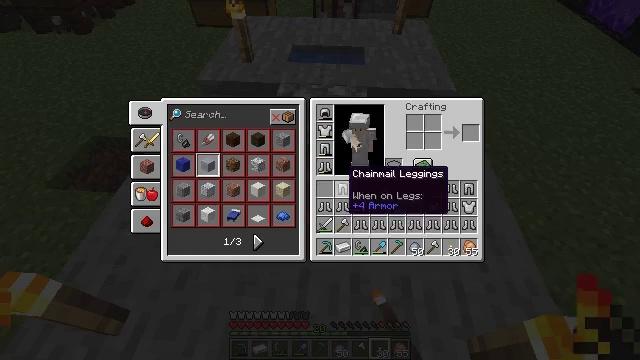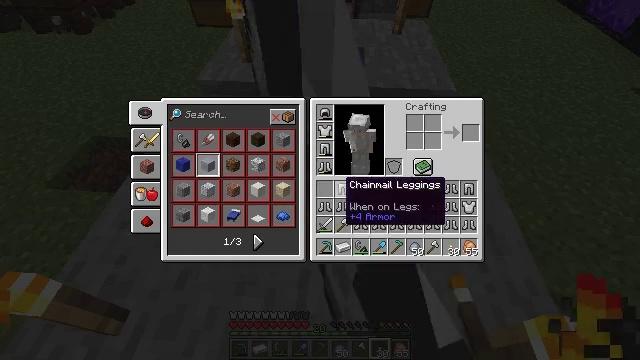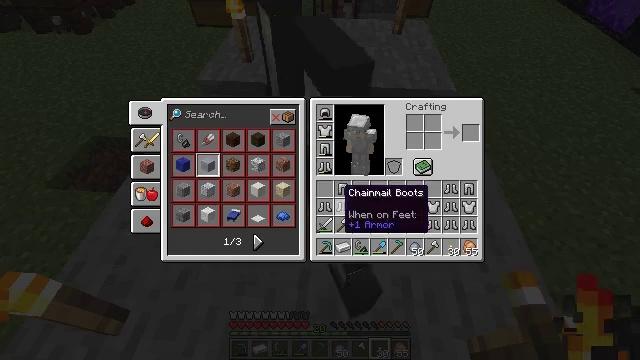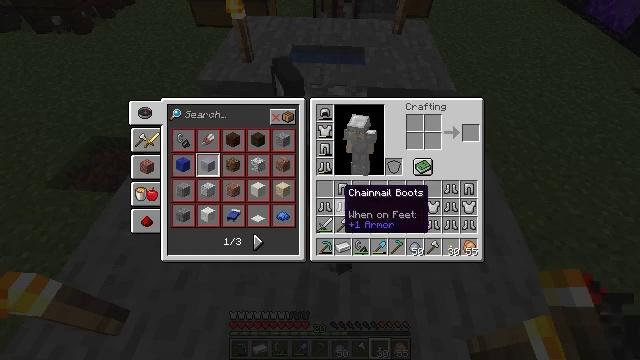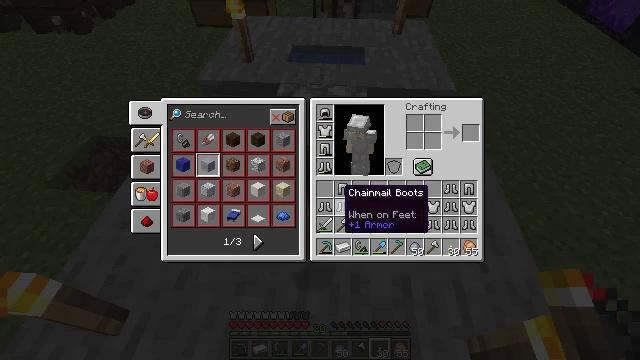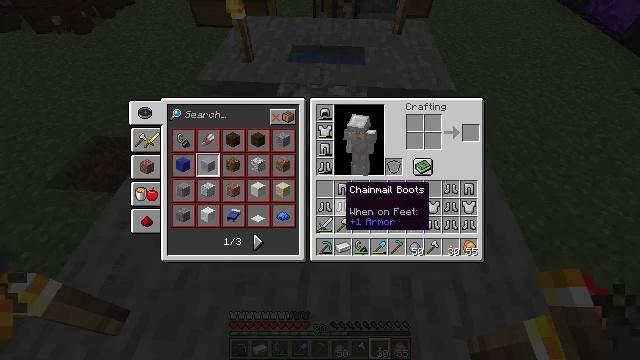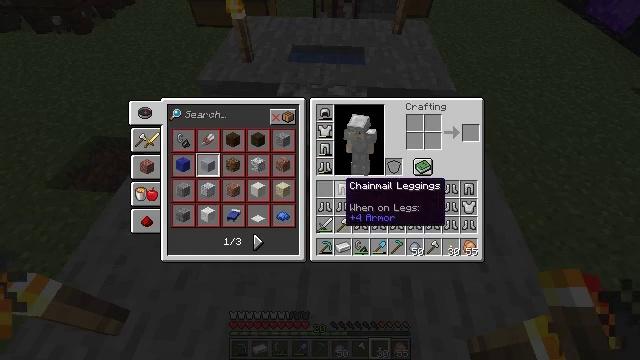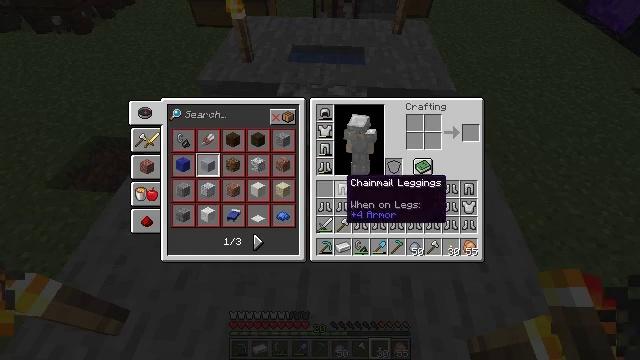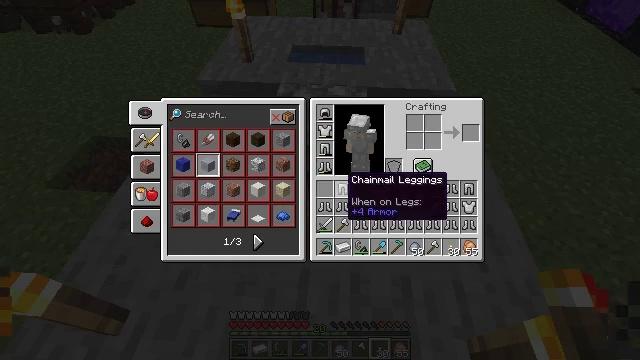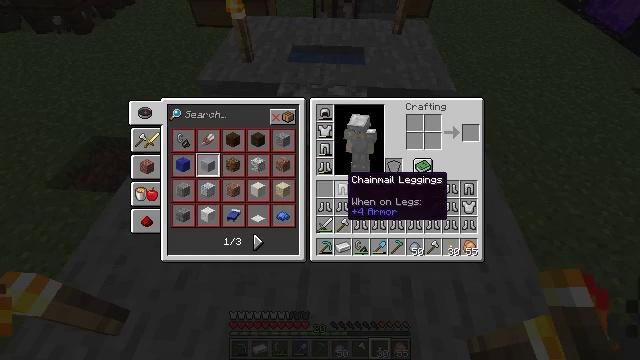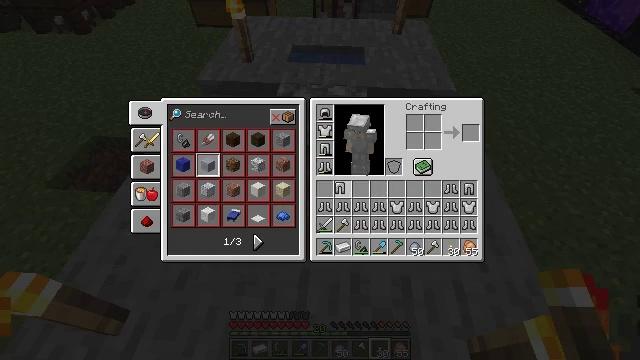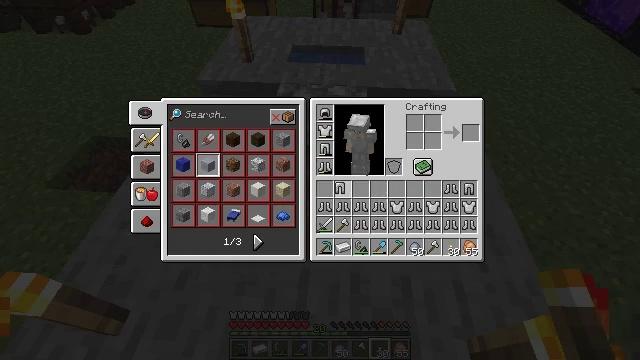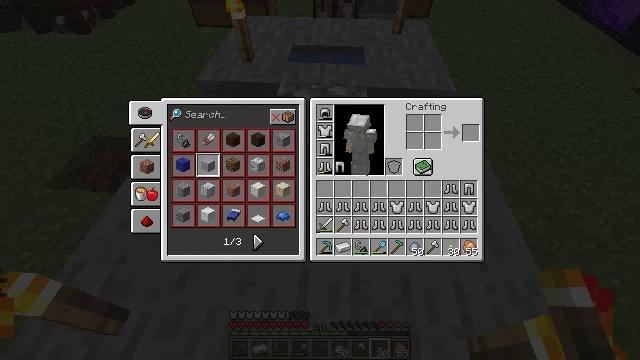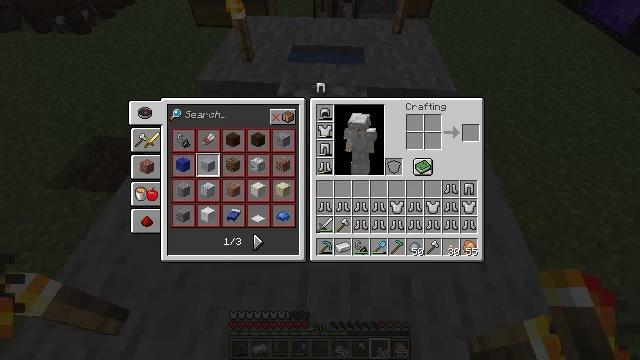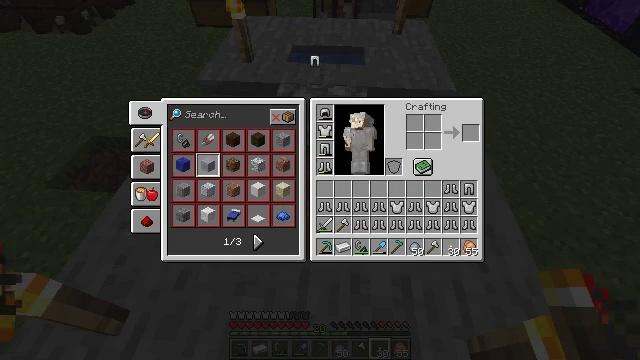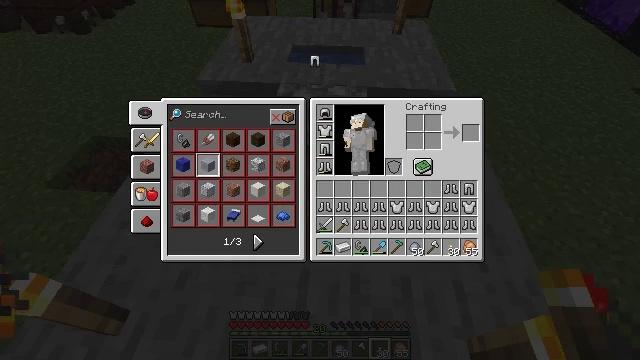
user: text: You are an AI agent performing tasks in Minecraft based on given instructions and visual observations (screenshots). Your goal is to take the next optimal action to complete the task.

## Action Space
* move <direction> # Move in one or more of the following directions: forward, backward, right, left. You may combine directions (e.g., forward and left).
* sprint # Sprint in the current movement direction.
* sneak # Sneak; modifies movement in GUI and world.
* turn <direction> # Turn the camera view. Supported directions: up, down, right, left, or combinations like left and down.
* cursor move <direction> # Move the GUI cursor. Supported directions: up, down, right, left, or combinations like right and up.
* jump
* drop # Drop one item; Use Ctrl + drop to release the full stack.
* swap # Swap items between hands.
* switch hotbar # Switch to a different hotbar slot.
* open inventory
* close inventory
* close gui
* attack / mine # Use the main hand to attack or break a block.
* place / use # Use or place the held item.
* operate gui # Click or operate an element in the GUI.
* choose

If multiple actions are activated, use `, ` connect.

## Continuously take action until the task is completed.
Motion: motion action
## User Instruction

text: Drop chainmail leggings.
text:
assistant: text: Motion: turn down
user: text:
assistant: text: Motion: turn down
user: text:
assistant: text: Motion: no_op
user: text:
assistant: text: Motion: no_op
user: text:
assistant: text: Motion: no_op
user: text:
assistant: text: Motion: no_op
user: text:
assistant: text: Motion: no_op
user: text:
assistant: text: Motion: no_op
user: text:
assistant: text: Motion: no_op
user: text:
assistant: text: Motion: attack / mine
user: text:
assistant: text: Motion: attack / mine
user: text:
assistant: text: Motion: turn up, attack / mine
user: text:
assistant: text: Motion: turn left and up
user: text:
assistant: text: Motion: turn up
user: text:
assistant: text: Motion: no_op
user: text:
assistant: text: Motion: attack / mine
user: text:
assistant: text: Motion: attack / mine
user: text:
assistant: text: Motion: attack / mine
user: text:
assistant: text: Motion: turn right
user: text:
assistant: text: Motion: turn right and down
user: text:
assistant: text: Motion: turn right and down
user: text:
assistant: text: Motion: turn right and down
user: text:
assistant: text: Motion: turn down
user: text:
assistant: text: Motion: no_op